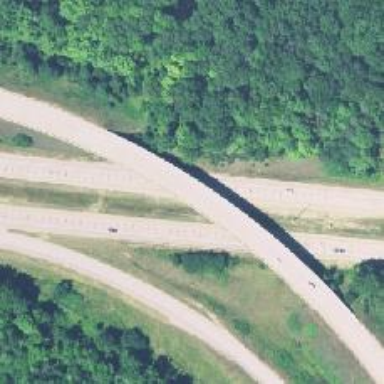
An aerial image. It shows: Motorway link bridge.